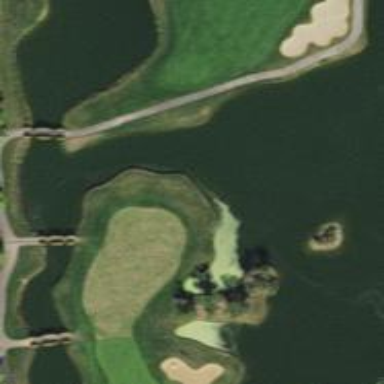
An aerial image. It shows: View of golf hole.